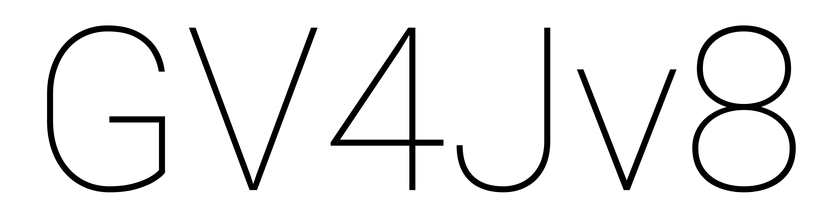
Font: Roboto_Thin